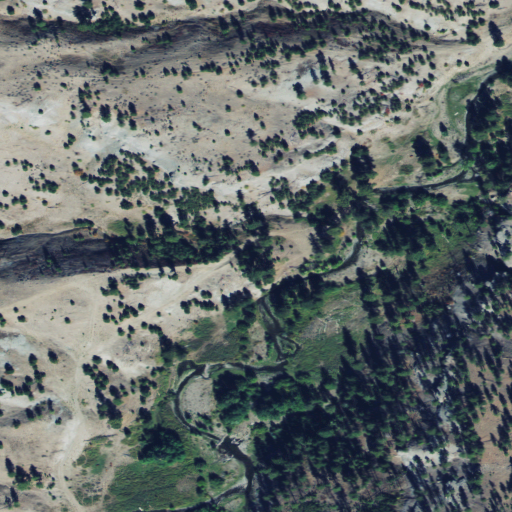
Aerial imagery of valley in Montana named Harris Gulch containing shrub, evergreen forest, and grassland